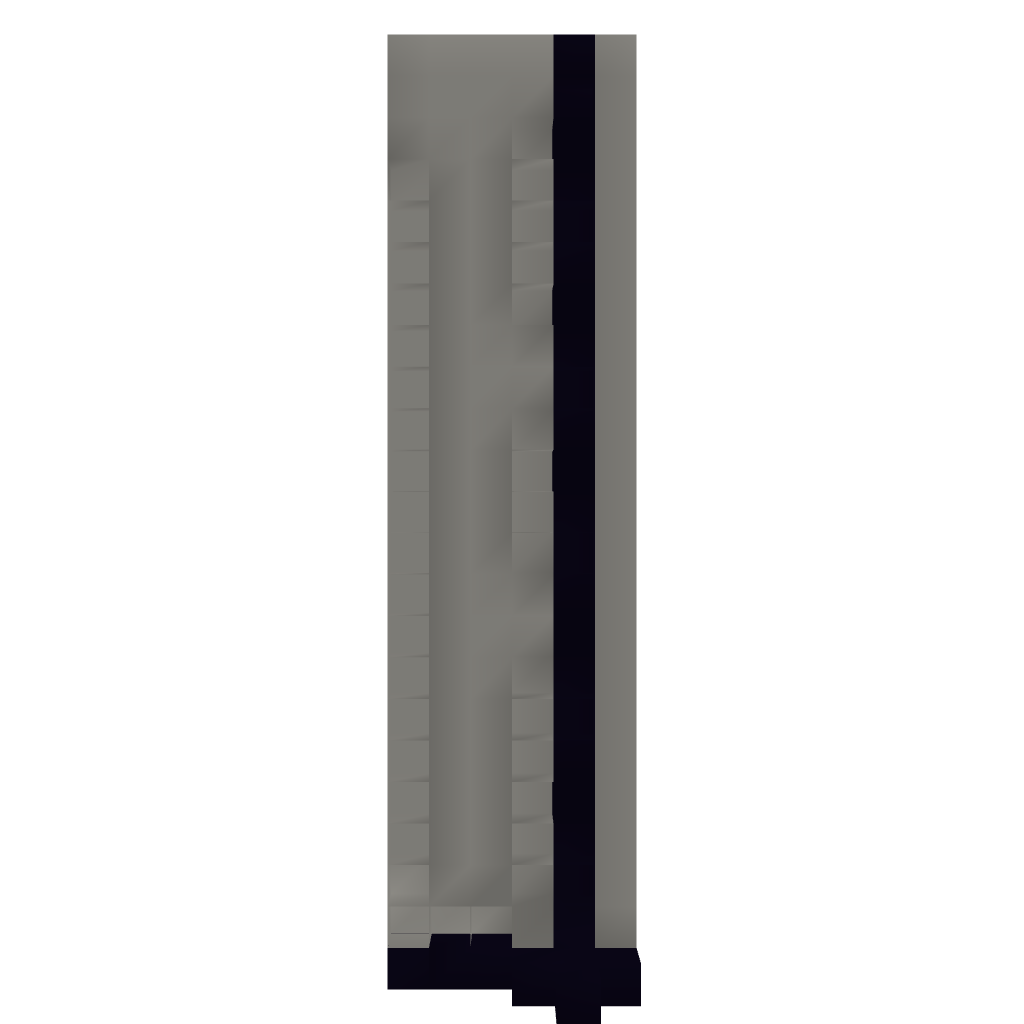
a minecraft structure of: Biggest Possible Nether Portal